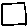
Label: square